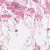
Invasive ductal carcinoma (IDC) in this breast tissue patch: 0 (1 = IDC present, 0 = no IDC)